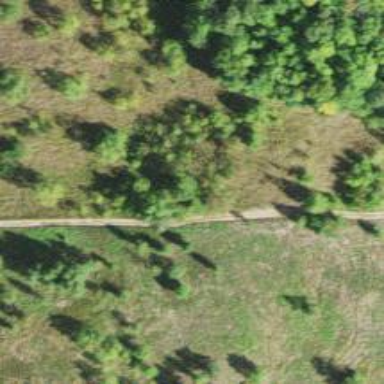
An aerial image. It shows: Abandoned railway track with historical significance.